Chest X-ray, PA view. Patient: 53 years old, sex M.
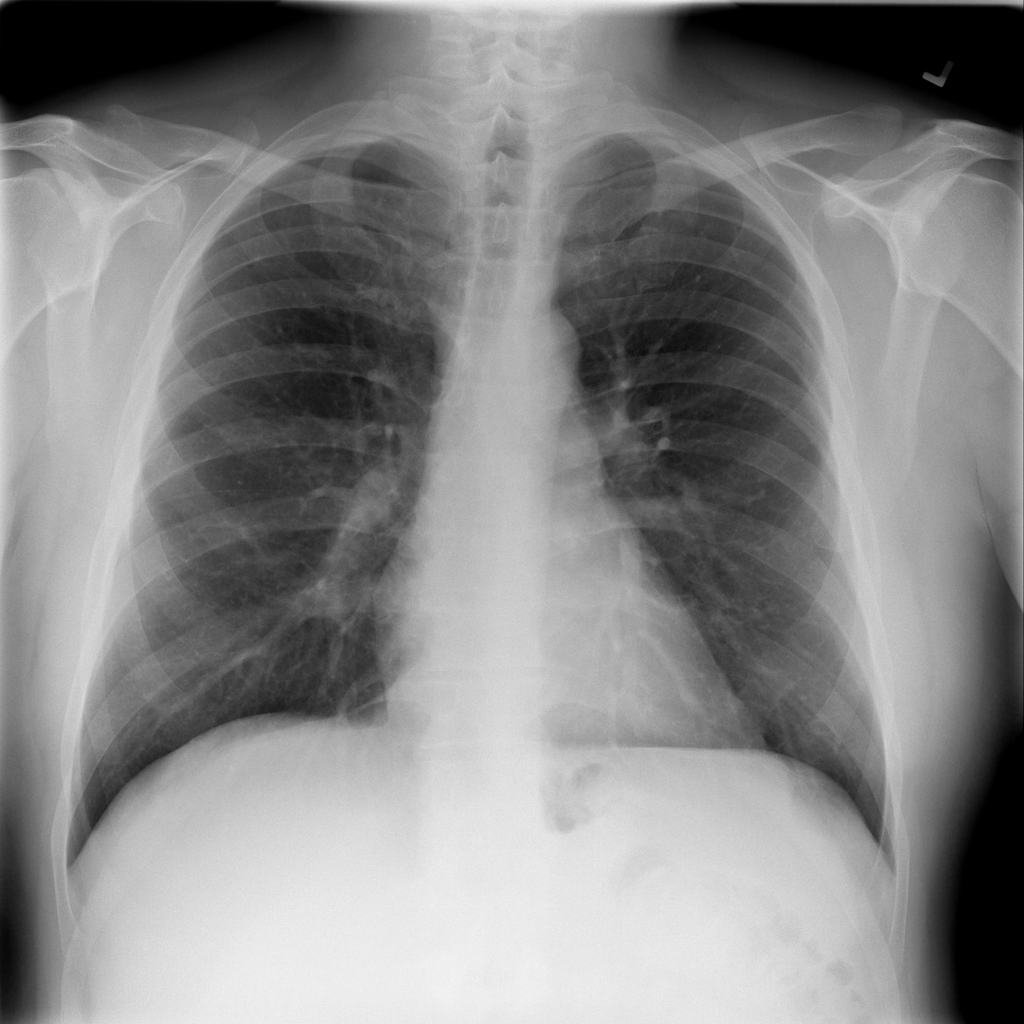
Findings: No Finding